Question: Please have a look at the following image

I am creating these checkboxes dynamically using the following code
'''
scrollView = (ScrollView)findViewById(R.id.scrollView);
internalTableLayout = new TableLayout(this);
for(int i=0;i<20;i++)
{
CheckBox c = new CheckBox(this);
c.setText("Word "+i);
TableRow r = new TableRow(this);
r.addView(c);
internalTableLayout.addView(r);
}
scrollView.addView(internalTableLayout);
'''
However, I need these checkboxes to appear in right hand side. So, you know when it is right hand side, the "text" of the checkbox comes first, then the checkbox comes.
How can I do that?
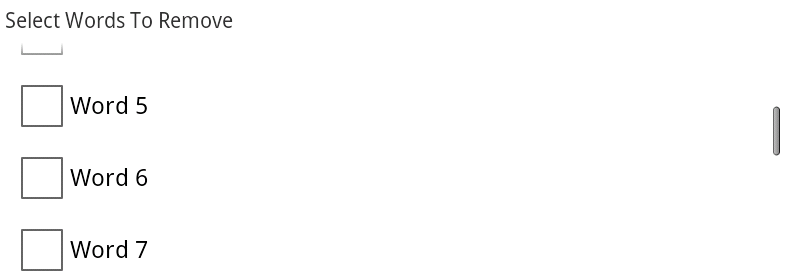
Answer: You could do what Slartibartfast suggested or create a checkbox with a label of "" and add a separate TextView to the left if that doesn't suit your fancy.